Field crop: maize
Growth stage: 1
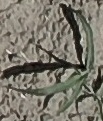
Species: sorghum